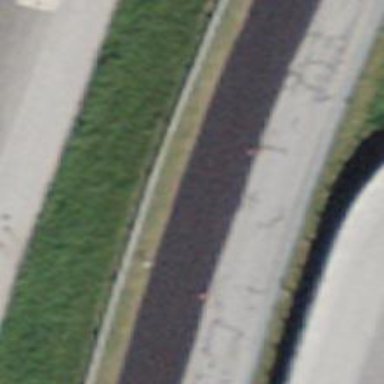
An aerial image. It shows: Secondary road with asphalt surface.